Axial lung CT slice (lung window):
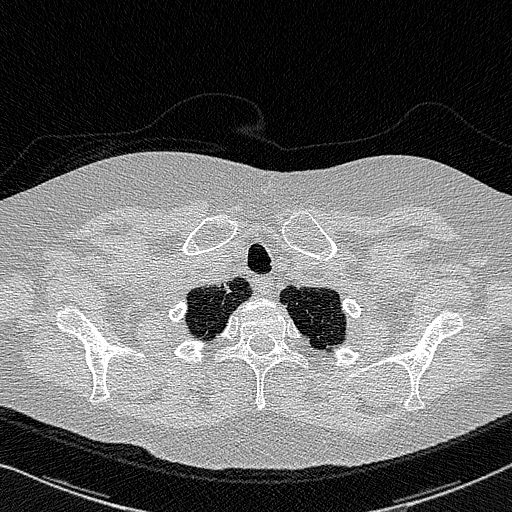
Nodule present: no